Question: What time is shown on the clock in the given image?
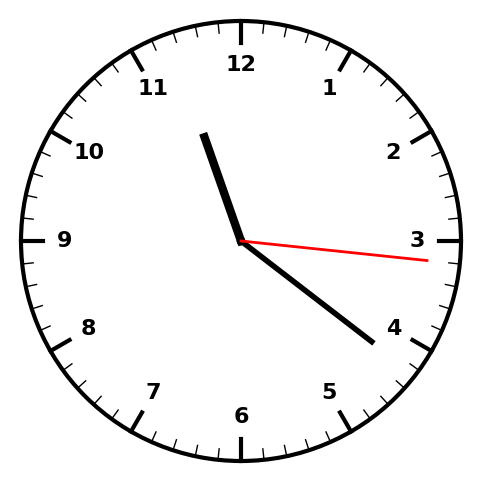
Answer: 11:21:16